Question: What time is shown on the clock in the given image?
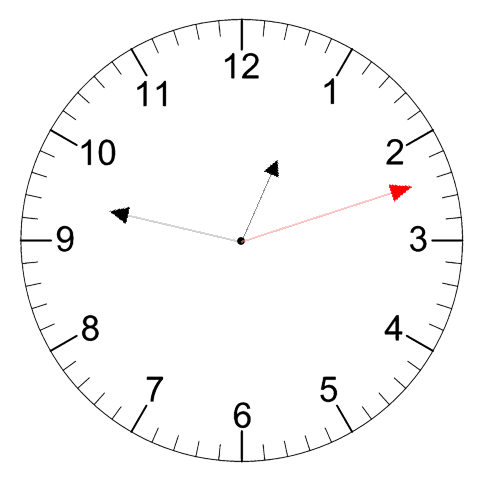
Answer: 12:47:12